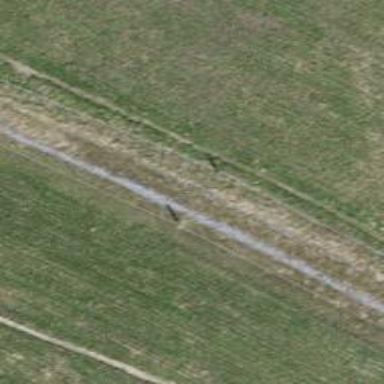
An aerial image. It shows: Gravel track with track type of grade3.